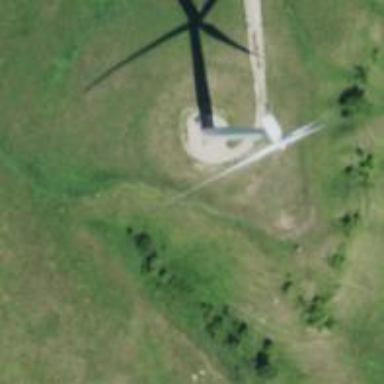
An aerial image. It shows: Wind generator with horizontal axis. The generator is wind turbine.